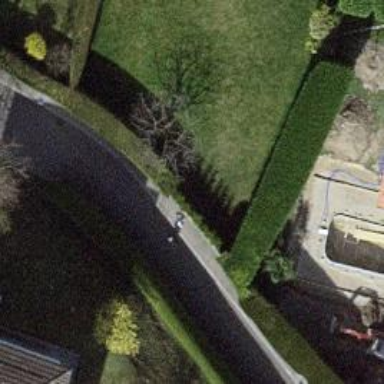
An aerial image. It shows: Pedestrian road.